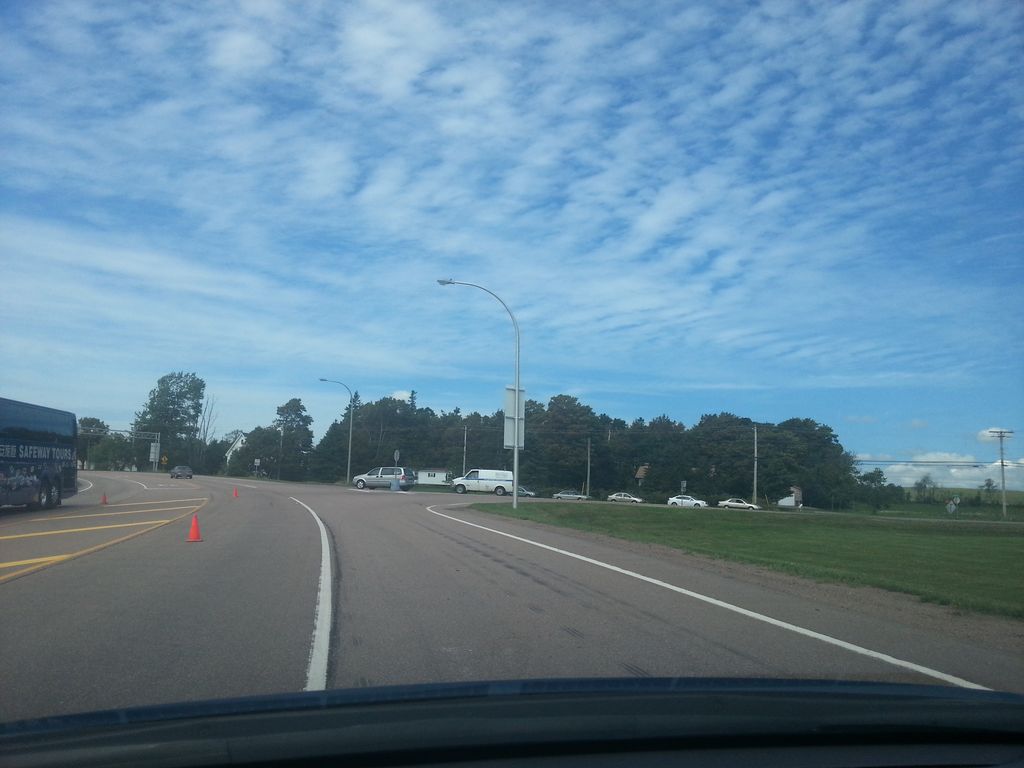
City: charlottetown